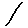
Label: line